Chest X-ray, PA view. Patient: 59 years old, sex M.
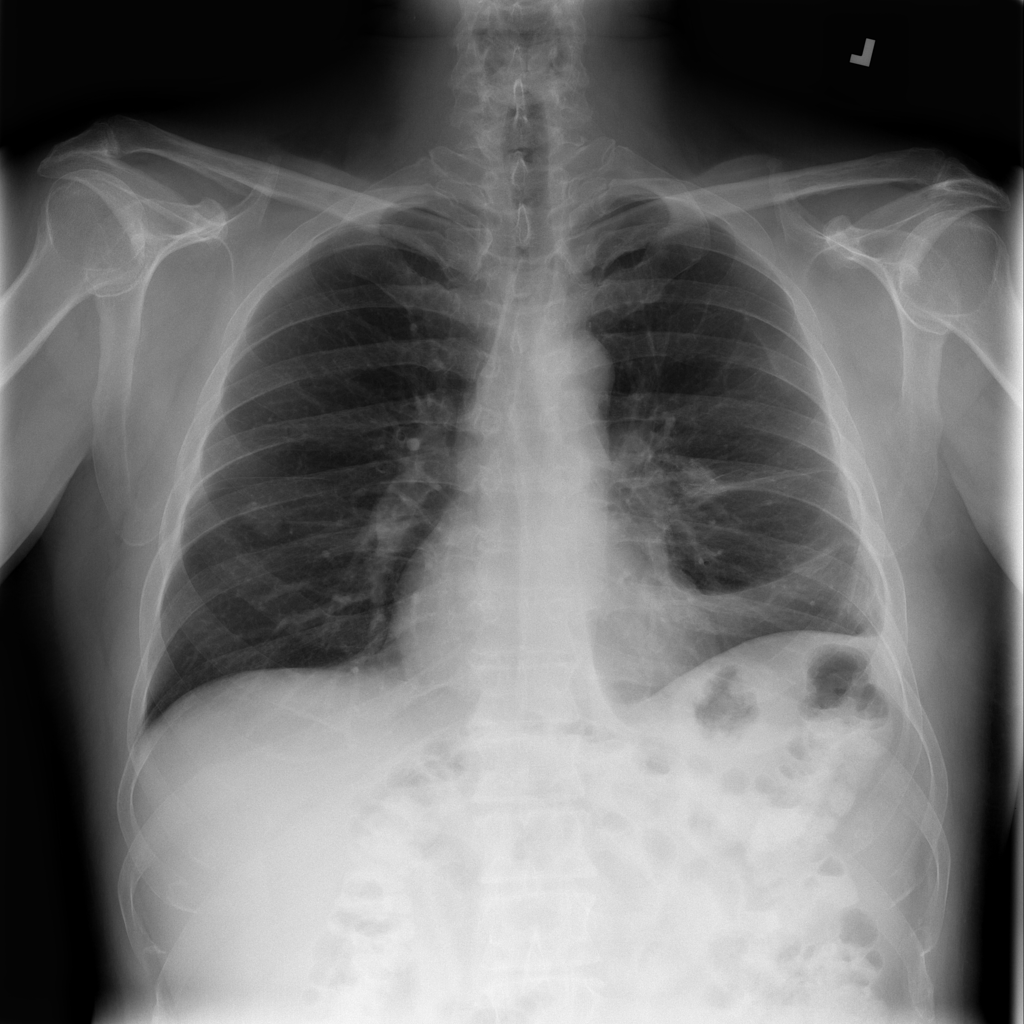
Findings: Pleural_Thickening